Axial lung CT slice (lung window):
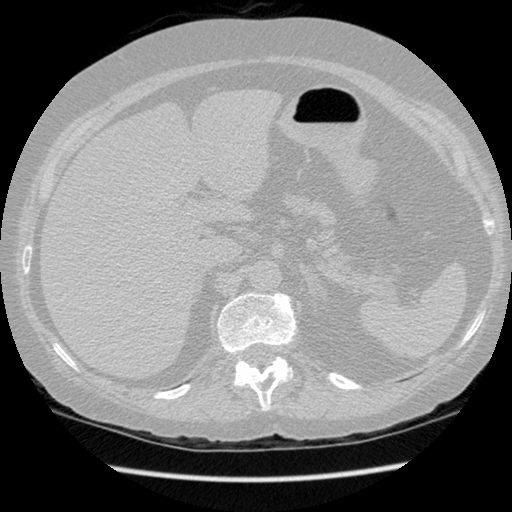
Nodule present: no